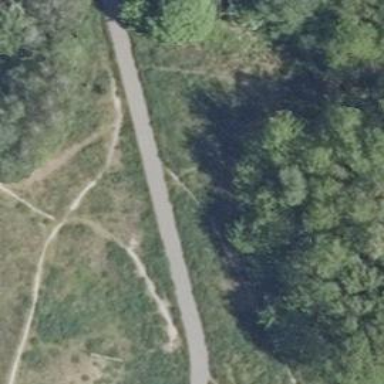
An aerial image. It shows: Grass path.